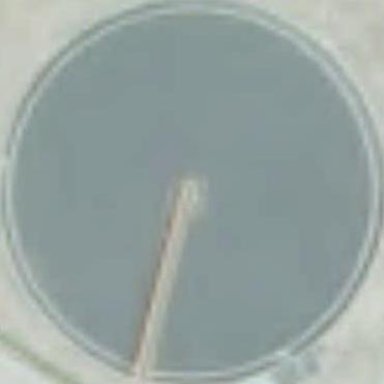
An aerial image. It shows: Image of wastewater.